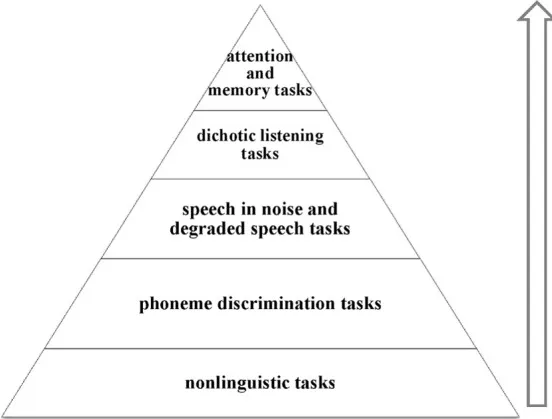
Schematic representation of auditory trained skills. The training started with less complex stimuli and tasks, such as the tasks involving frequency discrimination. Gradually, speech stimuli and also complex tasks involving speech with background noise were introduced, especially focused on the right ear. In the last weeks, top-down tasks involving working memory and sustained attention were included.
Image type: chart (chart)